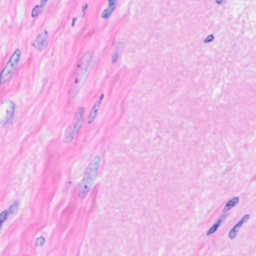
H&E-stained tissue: Breast